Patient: sex M, age 77
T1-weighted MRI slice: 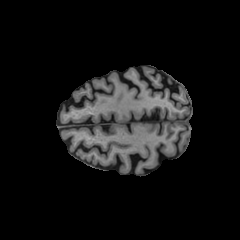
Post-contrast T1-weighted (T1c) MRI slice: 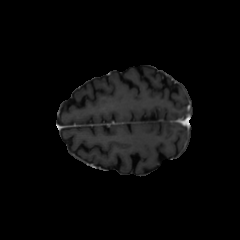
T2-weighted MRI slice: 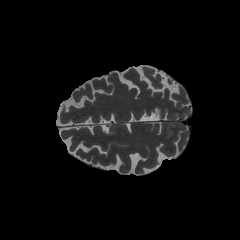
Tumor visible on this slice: no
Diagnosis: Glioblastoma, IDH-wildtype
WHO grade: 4